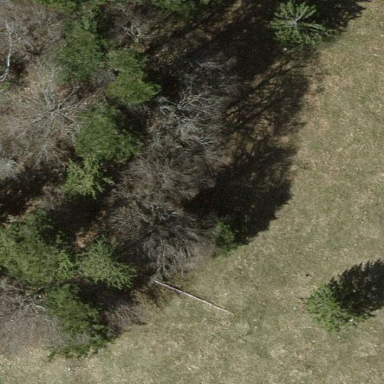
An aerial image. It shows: Forest with mix of leaf types.